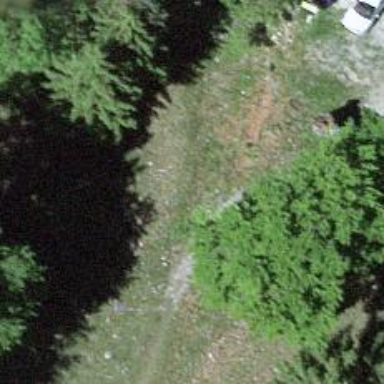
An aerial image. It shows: Picnic site with barbecue grill available.